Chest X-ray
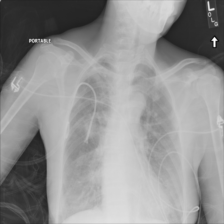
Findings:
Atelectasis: negative
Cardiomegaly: negative
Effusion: negative
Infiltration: negative
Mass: negative
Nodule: negative
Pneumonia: negative
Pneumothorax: positive
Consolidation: negative
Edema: negative
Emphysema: negative
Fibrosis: negative
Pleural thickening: negative
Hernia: negative